Question: I'm having a really strange issue with watir-webdriver.
Here's a snapshot of the input tag I'm trying to reach (couldn't figure out a way to get the source after the javascripts created the popup, lol)

Anyway here's some of my code that uses xpath to locate these elements (there is two text fields and a select tag)
'''
firstname = b.element(:xpath, "//div[@class='ap_popover']/input[@name='firstName']")
lastname = b.element(:xpath, "//div[@class='ap_popover']/input[@name='lastName']")
authorselector = b.element(:xpath, "//div[@class='ap_popover']/select")
puts firstname
puts lastname
puts authorselector
'''
This code successfully returns the watir element objects. However when I try to cast them:
'''
puts firstname.to_subtype
'''
it freaks out:
> C:/Ruby192/lib/ruby/gems/1.9.1/gems/watir-webdriver-0.4.1/lib/watir-webdriver/elements/element.rb:262:in
'assert_exists': unable to locate element, using
{:xpath=>"//div[@class='ap_popover']/input[@name='lastName']"}
(Watir::Exception::UnknownObjectException)
So, what's going on? It can find them via xpath no problem but then when I try to cast them all of a sudden xpath search fails?
It's worth mentioning the html I'm perusing through is created in it's entirety by javascript, hence why I couldn't just copy\paste it here and had to take a screenshot.
Thanks!
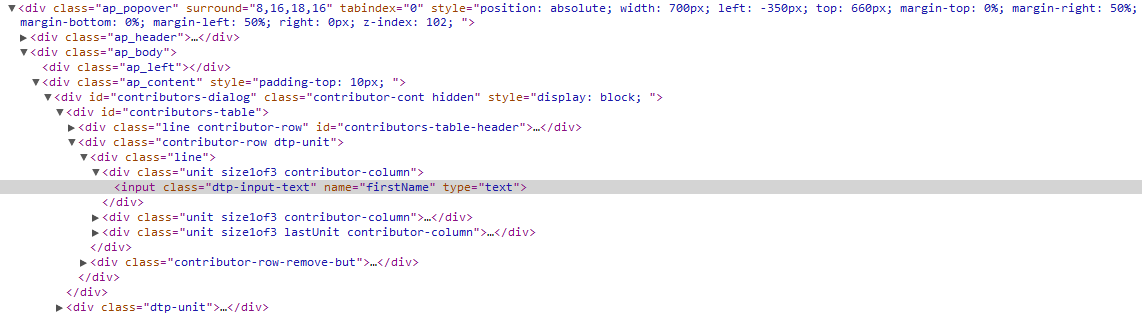
Answer: xpath is evil avoid it if at all possible. it's too easy to make mistakes, hard to read, and generally slower.
Have you tried something like
'''
b.div(:id => 'contributors-table').textfield(:name => 'firstName')
'''
If you have some wacky invalid HTML where they have two copies of all this stuff (and thus duplicated ID values which is not valid for HTML standard) then you can add in the INDEX of the element, which in this case might be needed both for the div container, and then maybe also for the input field if there are more than one of them.
'''
b.divs(id => 'contributors-table').size #how many are there?
#example, second instance of the contributors table, third instance in that table of an text input field with the name 'firstName'
b.div(:id => 'contributors-table', :index => 1).textfield(:name => 'firstName', :index => 2)
'''